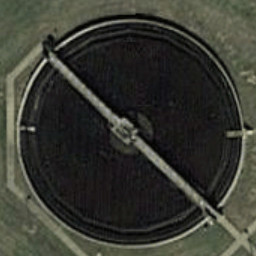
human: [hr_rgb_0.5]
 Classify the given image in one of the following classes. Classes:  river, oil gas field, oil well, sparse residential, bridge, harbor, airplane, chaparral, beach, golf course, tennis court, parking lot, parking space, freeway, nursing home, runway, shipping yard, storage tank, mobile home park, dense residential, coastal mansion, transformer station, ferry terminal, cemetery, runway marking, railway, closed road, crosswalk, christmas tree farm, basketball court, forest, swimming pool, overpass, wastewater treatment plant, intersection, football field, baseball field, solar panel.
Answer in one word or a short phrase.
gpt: wastewater treatment plant